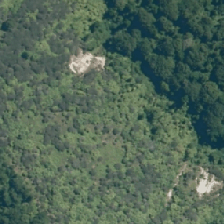
Land cover: broadleaved_indigenous_hardwood